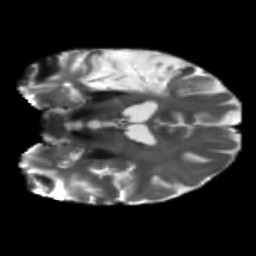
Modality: T2w
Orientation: coronal
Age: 66
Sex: male
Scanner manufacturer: siemens
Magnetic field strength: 3 T
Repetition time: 5.25 s
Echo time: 0.08 s